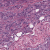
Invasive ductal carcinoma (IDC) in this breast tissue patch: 1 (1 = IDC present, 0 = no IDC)